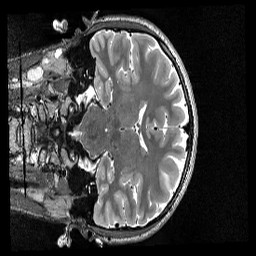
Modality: T2w
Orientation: coronal
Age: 21
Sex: female
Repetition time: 3.2 s
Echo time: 0.563 s